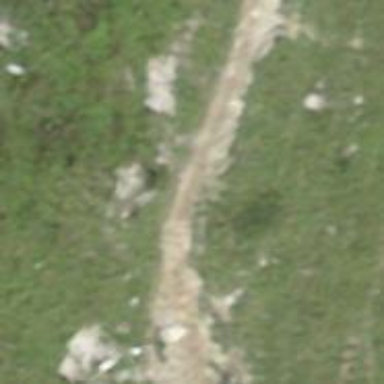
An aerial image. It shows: Path.